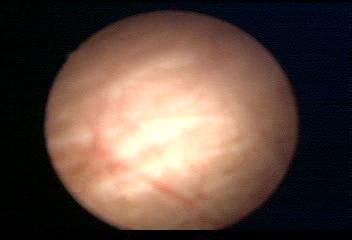
Modality: WLC
Class: Normal mucosa
Bladder cancer association: No